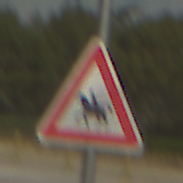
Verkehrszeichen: ReiterRechts
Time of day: MorningAfternoon
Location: Outdoor (Suburban)
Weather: Clear
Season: NotSpecified
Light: Natural